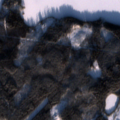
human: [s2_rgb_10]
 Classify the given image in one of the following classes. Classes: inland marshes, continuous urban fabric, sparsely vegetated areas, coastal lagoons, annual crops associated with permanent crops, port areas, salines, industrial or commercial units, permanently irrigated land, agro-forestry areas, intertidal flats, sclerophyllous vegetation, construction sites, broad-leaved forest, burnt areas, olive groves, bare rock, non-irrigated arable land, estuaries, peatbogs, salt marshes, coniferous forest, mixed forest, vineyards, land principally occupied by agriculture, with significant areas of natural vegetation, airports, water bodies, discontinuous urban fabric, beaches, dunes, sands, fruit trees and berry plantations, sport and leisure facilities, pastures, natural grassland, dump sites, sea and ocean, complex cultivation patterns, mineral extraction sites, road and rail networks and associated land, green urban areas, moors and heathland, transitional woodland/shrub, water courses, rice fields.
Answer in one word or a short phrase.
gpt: coniferous forest, mixed forest, water bodies